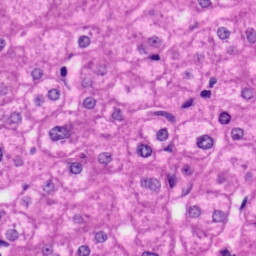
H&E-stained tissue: Liver